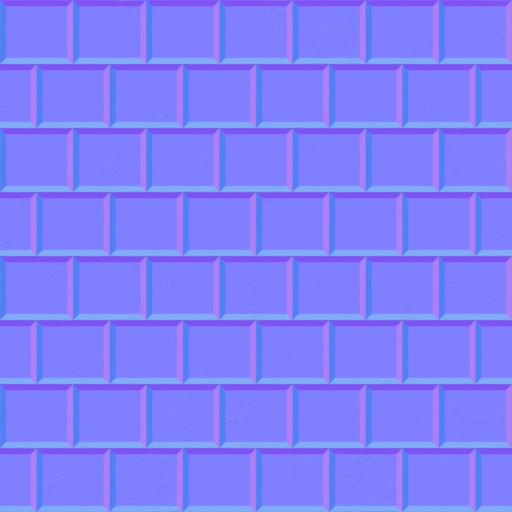
clean kitchen subway tiled tiles wall white